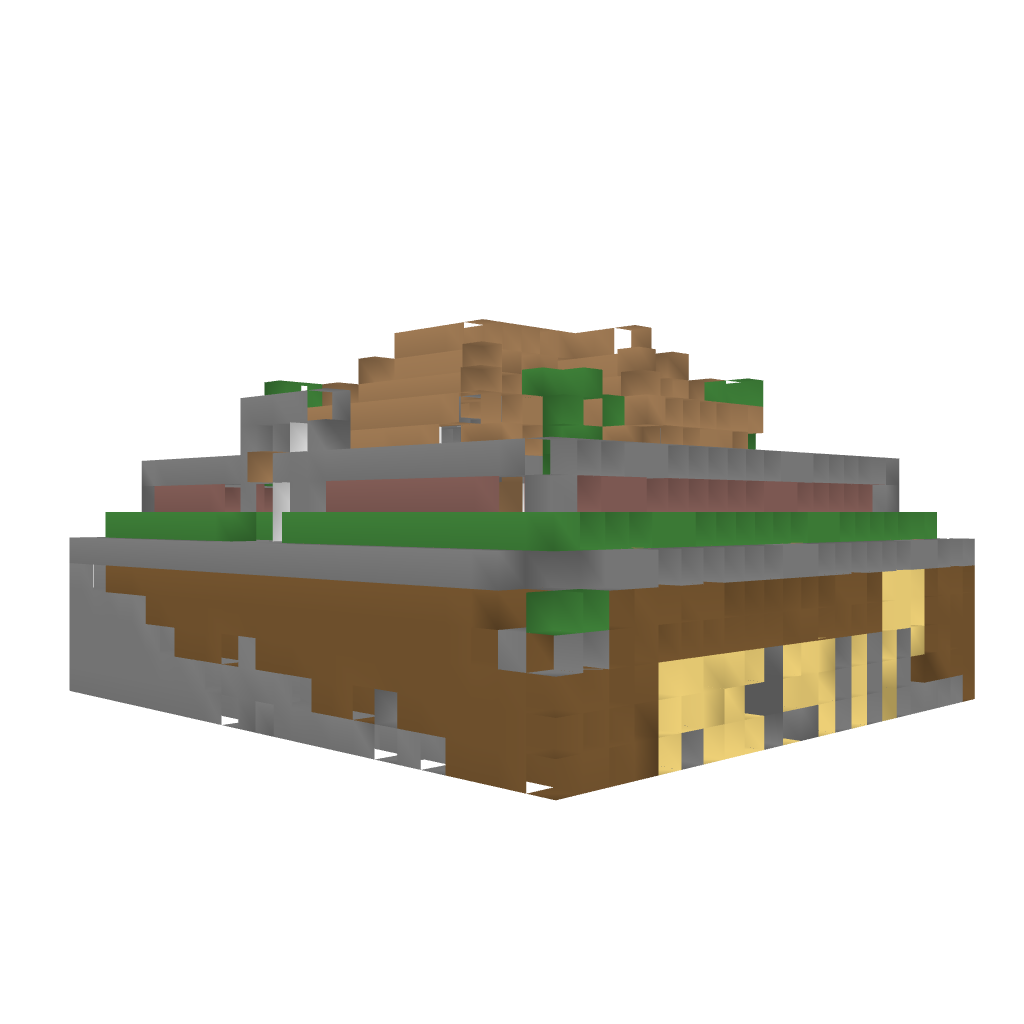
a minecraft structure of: Cosy House With A Garden a lot of earth bad low quality